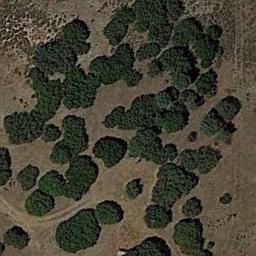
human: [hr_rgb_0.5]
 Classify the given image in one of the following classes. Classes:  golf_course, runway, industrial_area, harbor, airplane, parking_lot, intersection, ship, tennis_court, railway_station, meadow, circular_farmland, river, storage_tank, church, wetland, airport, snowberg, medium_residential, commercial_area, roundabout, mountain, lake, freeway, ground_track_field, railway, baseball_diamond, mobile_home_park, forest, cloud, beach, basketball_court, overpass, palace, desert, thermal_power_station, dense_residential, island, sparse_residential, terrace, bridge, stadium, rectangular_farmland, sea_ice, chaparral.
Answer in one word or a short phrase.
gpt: chaparral